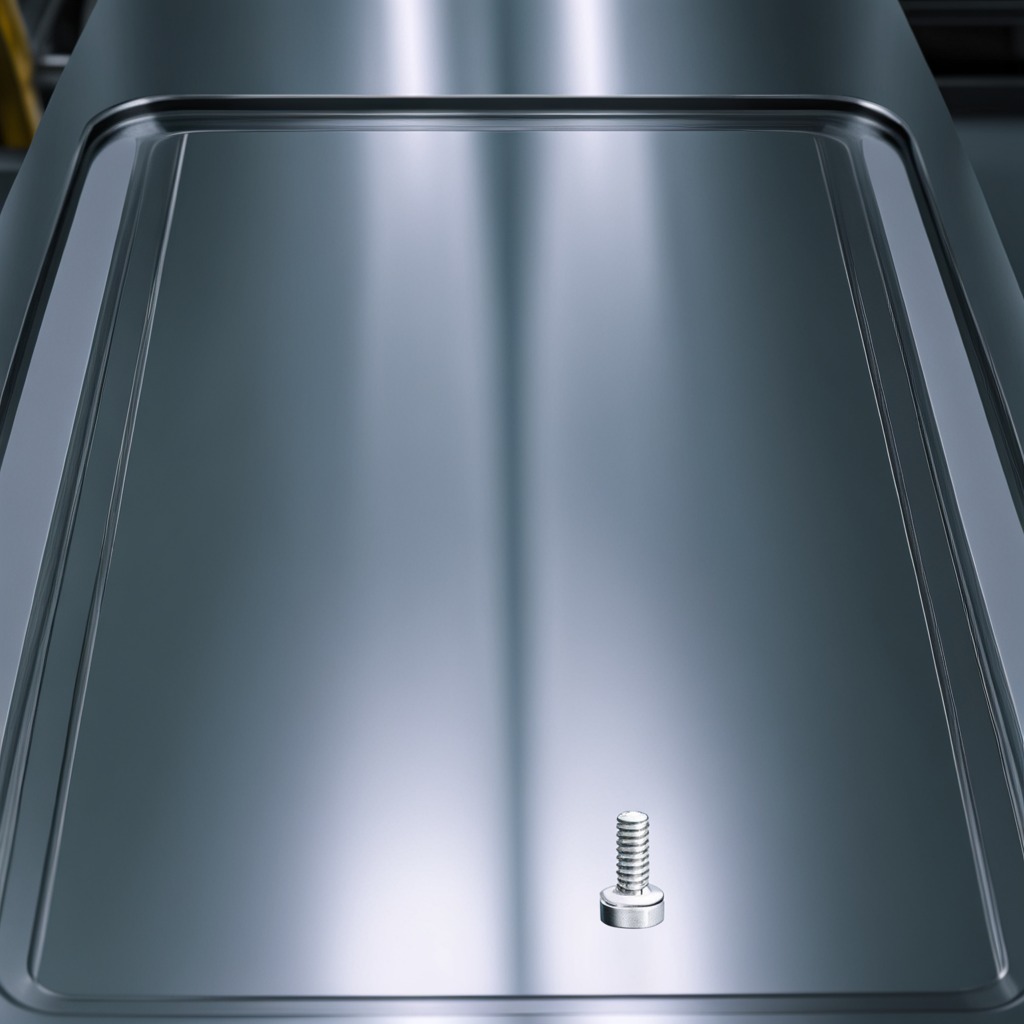
A metal screw is lying on the metal table in a machine shop under fluorescent lights.